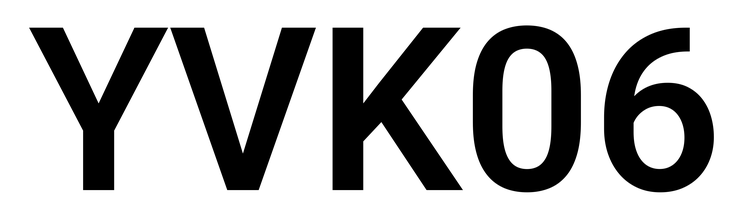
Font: Roboto_SemiBold